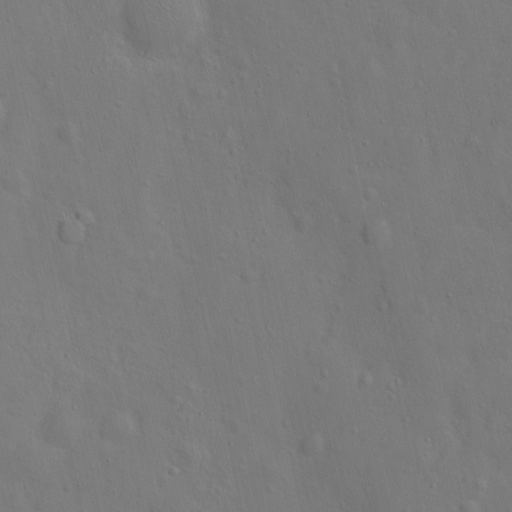
Classes present: Background